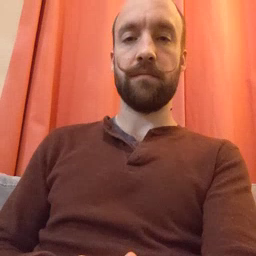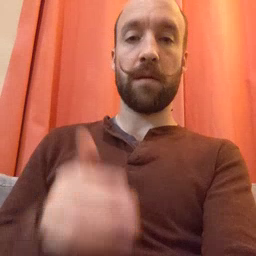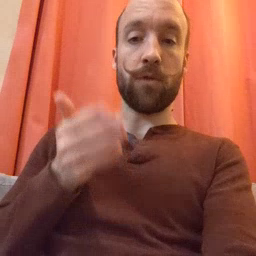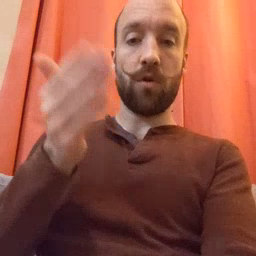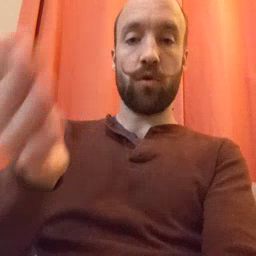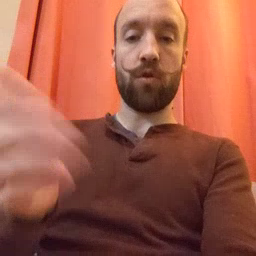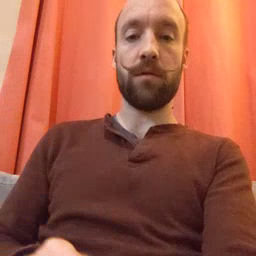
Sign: boat